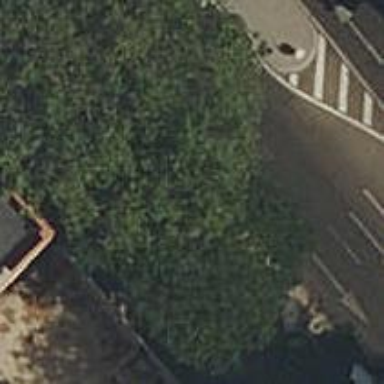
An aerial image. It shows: Bus stop with sheltered platform for public transport.